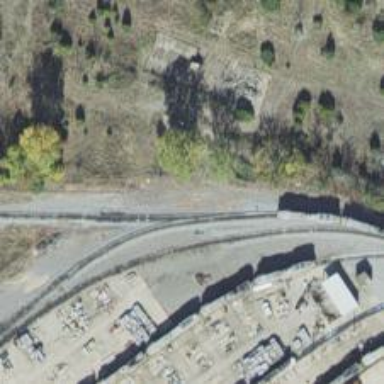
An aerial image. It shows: Abandoned railway spur.